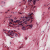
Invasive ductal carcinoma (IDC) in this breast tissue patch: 0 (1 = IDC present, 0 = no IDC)